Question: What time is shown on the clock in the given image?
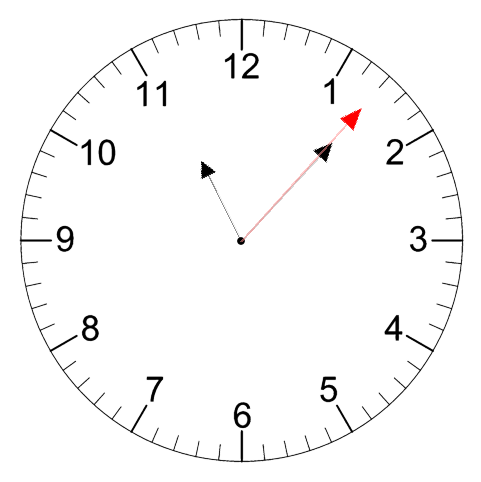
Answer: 11:07:07